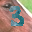
Label: 3